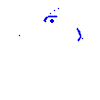
Particle: kaon